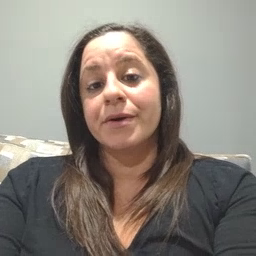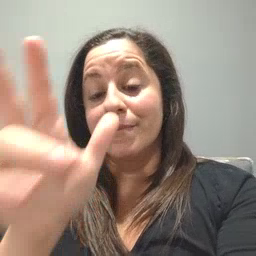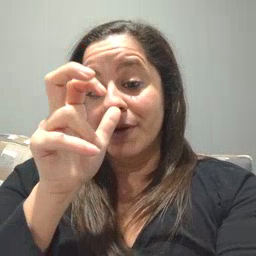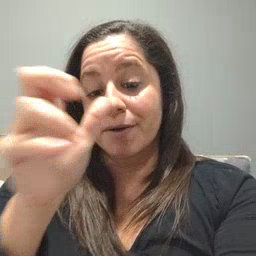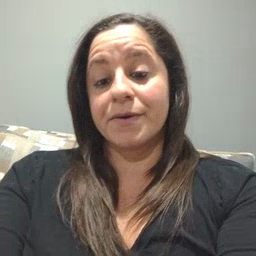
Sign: bug